Question: When I inspect the heading class of my webpage with chrome , I notice that the content (i.e blue part) take the whole width of the page , how can I make it the correct width
http://www.servergreek.com/
P.S I am a beginner in CSS and i hope the question is clear enough

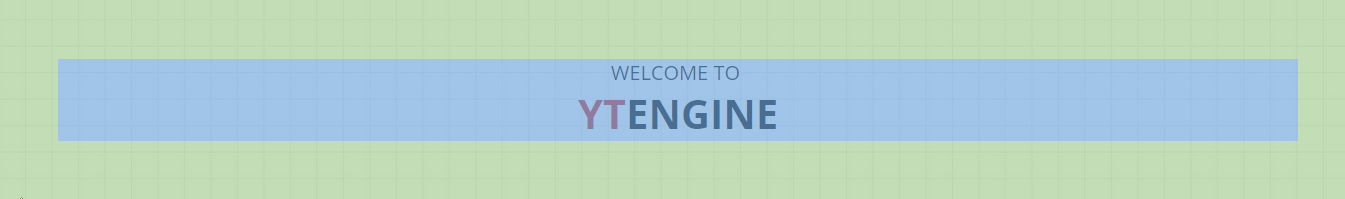
Answer: That's normal. Since you are using a block element with class heading, by default it will take the full width of it's parent container and that's not a problem.
A better approach to write the welcome statement:
HTML
'''
<div class="heading">
<h2>WELCOME TO
<span class="name"><span class="red">YT </span> ENGINE</span></h2>
</div>
'''
CSS
'''
.heading {
text-align: center;
line-height: 1.4;
font-family: Arial;
}
.name {
display: block;
}
.red {
color: red;
}
'''
live result: <URL>